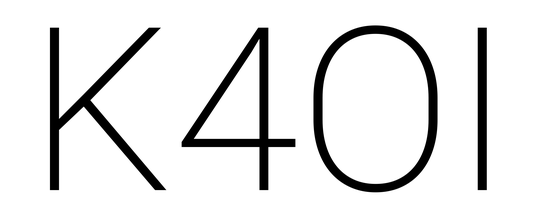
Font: Roboto_ExtraLight